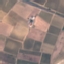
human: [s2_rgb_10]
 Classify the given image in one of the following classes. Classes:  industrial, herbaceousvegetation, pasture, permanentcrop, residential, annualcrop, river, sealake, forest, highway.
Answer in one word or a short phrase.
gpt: PermanentCrop